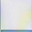
Piece: xx